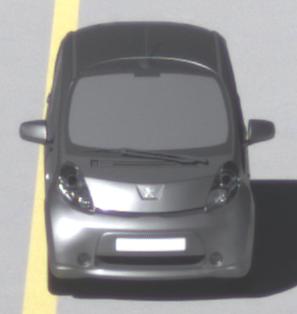
Make: Peugeot
Model: iOn
Detailed model: iOn
Model produced from: 2010/12
Model produced until: 2013/02
Doors: 5
Color: gray
Road condition: dry road
Daytime: morning or afternoon
Contrast: high contrast